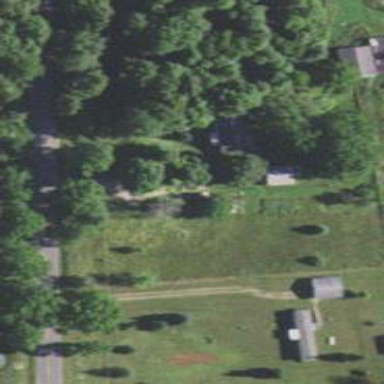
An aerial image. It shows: Driveway leading to service road.